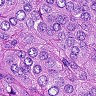
Metastatic tissue present: yes